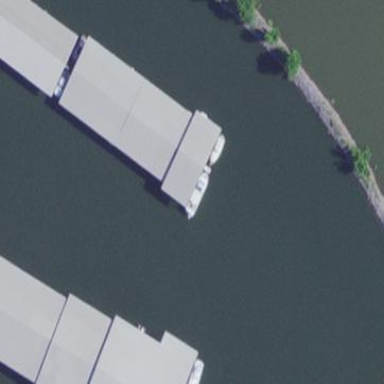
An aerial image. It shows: Boathouse building.